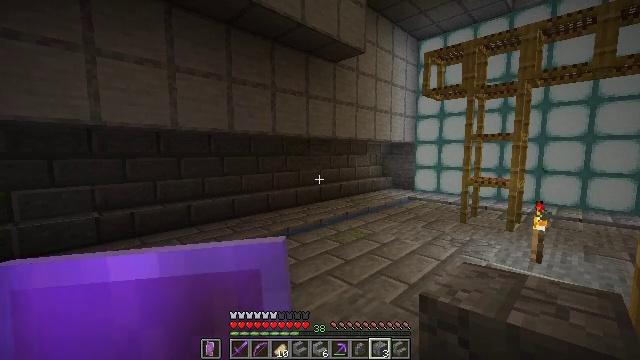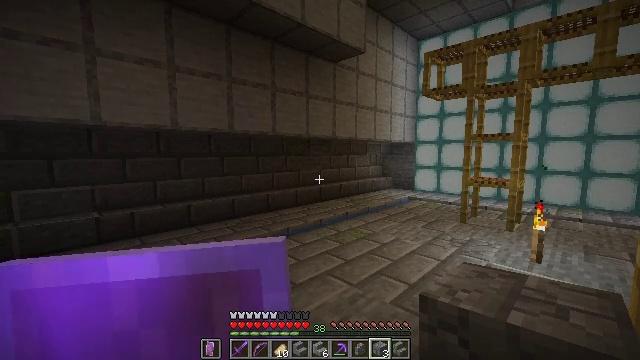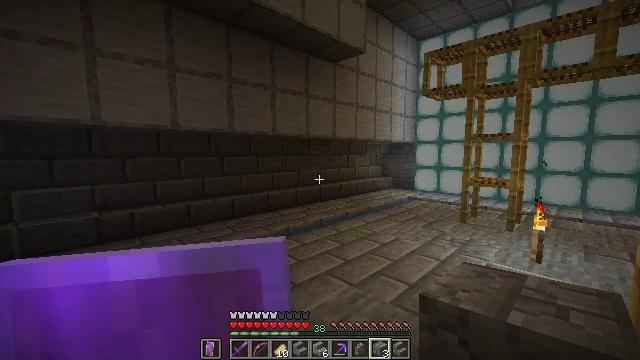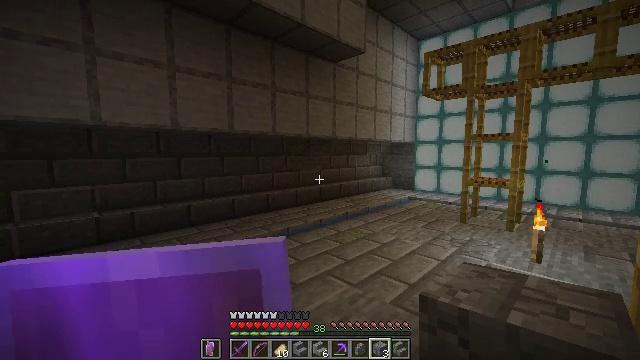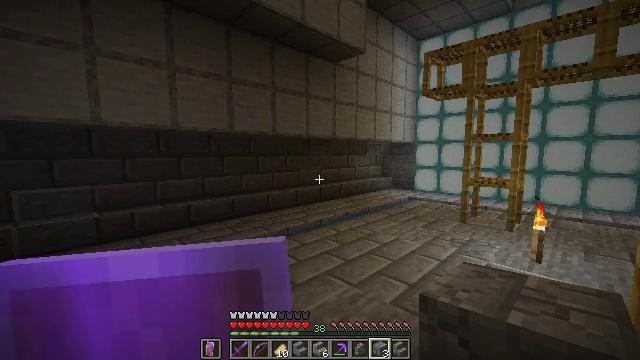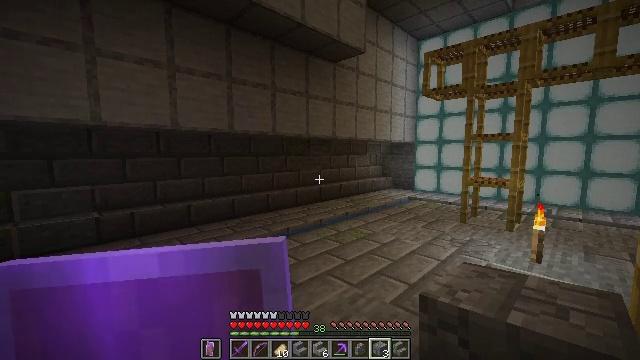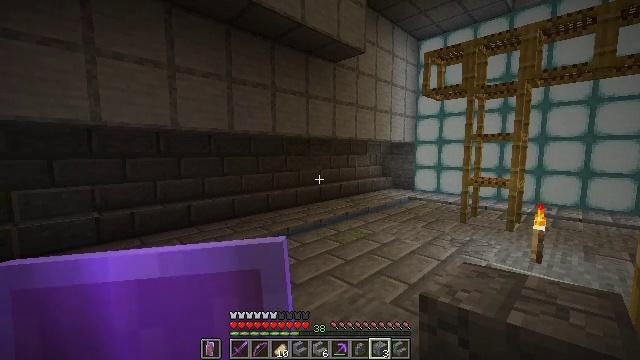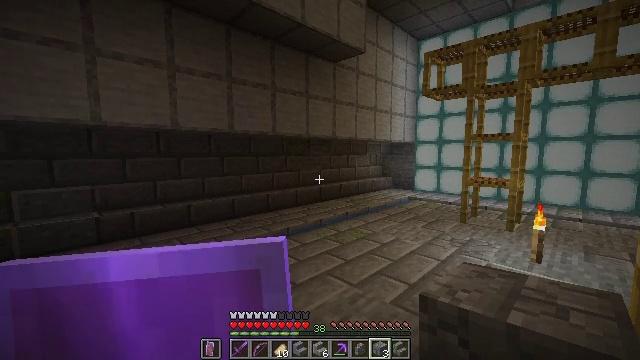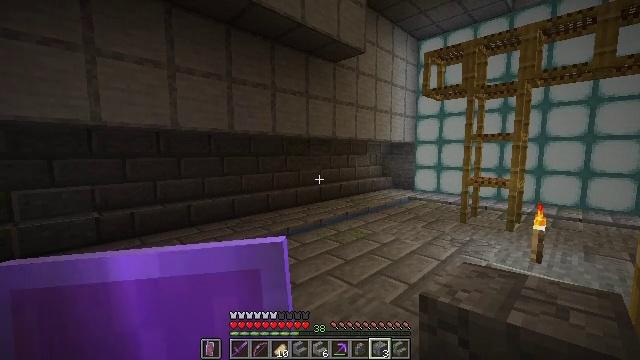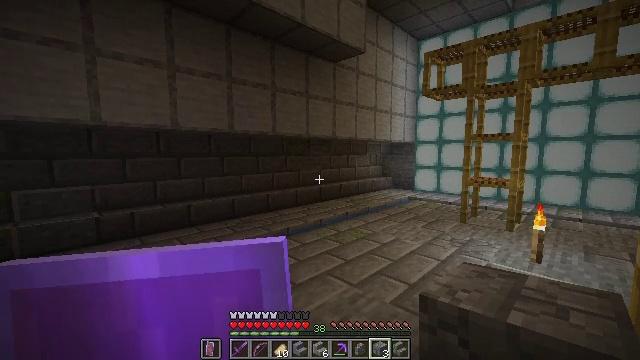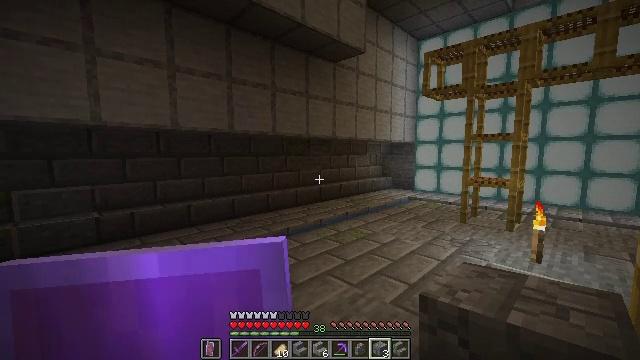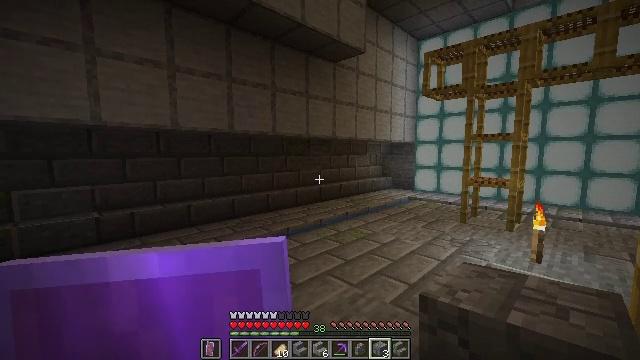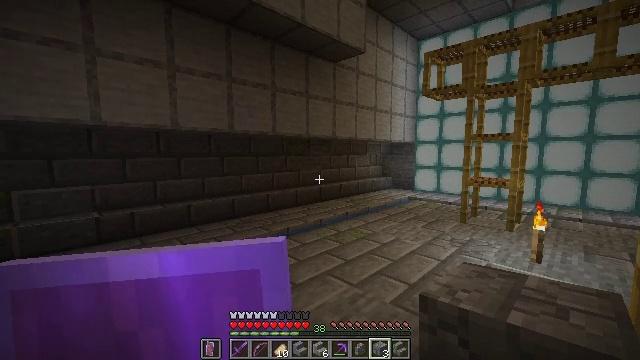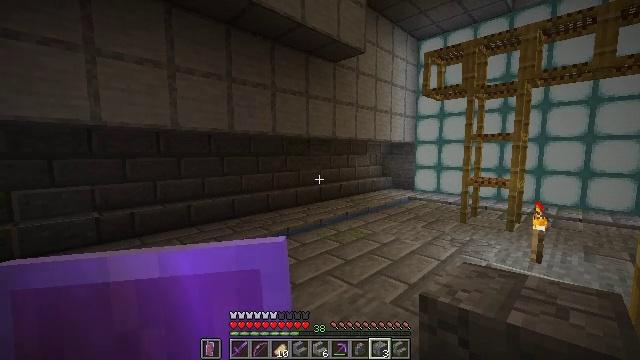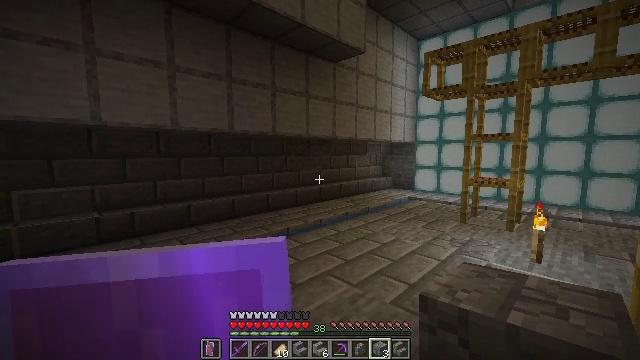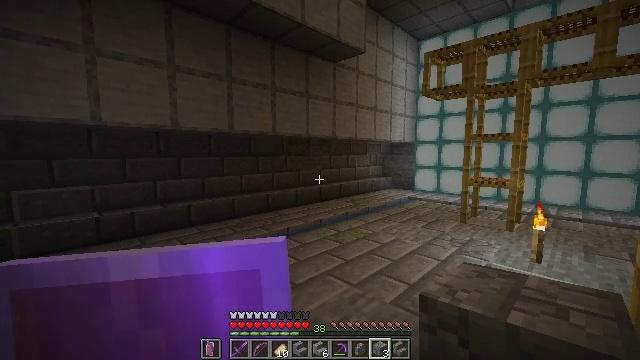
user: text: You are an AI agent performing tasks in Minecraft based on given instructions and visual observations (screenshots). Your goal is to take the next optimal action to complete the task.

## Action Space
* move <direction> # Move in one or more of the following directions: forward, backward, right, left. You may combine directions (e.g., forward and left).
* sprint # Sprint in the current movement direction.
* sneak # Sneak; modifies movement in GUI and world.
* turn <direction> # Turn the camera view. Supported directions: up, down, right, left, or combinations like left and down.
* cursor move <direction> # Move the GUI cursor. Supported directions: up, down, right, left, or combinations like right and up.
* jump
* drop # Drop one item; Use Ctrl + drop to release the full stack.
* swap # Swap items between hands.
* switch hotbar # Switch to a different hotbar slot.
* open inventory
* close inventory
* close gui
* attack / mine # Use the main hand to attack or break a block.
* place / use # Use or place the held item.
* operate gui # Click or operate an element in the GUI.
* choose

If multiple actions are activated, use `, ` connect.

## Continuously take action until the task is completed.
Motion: motion action
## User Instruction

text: Mine the andesite underground.
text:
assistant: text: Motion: no_op
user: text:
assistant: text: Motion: no_op
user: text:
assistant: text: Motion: no_op
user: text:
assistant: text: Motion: no_op
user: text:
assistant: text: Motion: no_op
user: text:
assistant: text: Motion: no_op
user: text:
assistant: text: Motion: no_op
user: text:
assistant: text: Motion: no_op
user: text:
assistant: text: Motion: no_op
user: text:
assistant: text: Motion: no_op
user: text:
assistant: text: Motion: no_op
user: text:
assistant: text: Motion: no_op
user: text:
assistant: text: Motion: no_op
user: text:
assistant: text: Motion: no_op
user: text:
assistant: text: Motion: no_op
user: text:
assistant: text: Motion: no_op
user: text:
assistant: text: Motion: no_op
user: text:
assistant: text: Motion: no_op
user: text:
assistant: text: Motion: no_op
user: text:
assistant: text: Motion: no_op
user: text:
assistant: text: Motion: no_op
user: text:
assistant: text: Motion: no_op
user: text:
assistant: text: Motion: no_op
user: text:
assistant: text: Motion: no_op
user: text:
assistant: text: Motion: no_op
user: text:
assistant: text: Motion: no_op
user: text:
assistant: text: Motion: no_op
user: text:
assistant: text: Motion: no_op
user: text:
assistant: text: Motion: no_op
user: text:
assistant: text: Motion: no_op